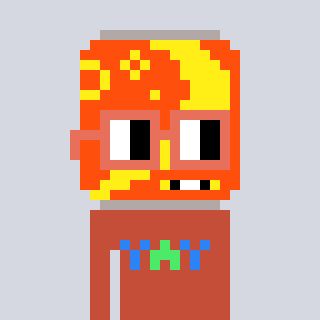
a pixel art character with square orange glasses, a pop-shaped head and a rust-colored body on a cool background